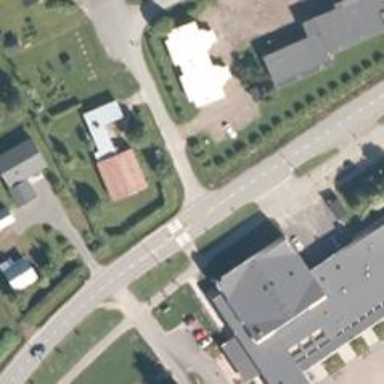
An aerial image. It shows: Road with "give way" sign.